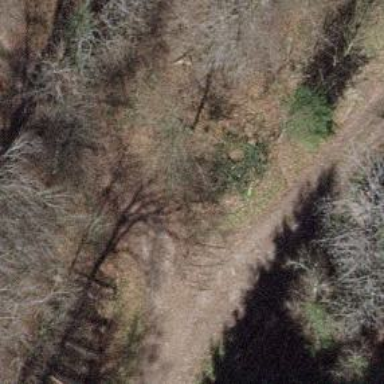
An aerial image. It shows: Unpaved path.